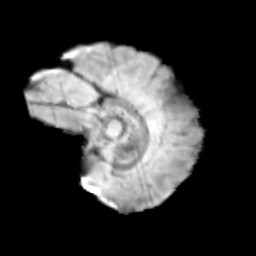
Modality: T2w
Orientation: sagittal
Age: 11
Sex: female
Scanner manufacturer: siemens
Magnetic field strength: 3 T
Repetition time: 3.8 s
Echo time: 0.07 s